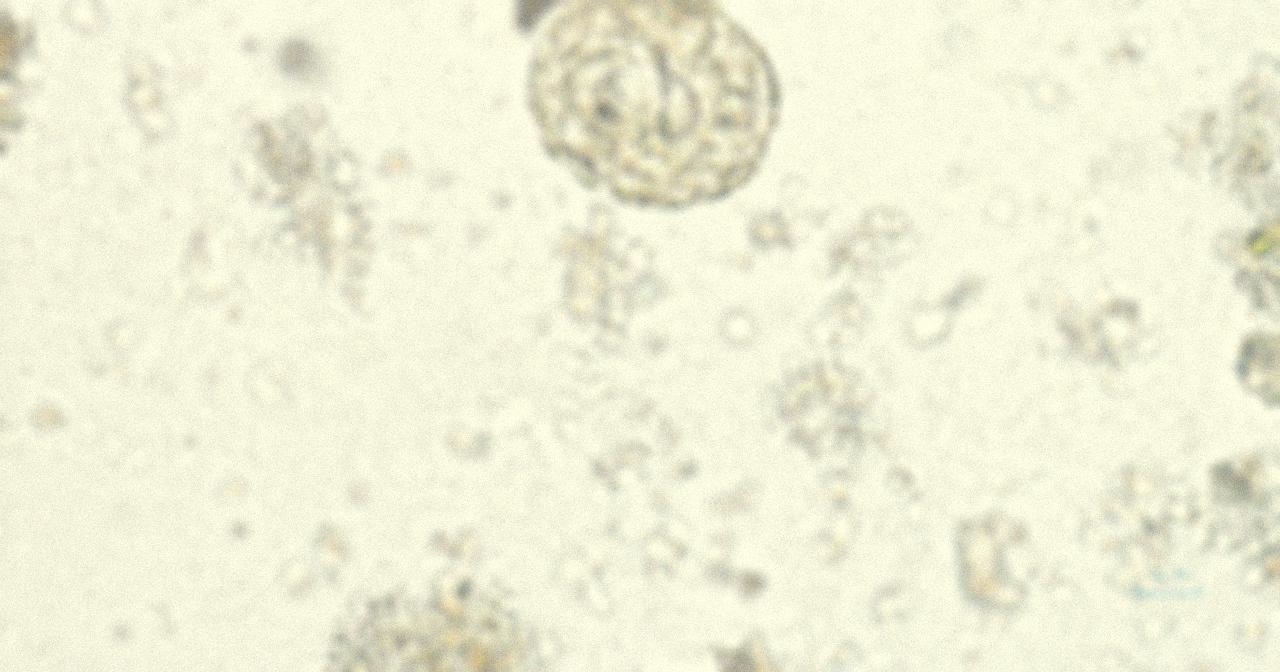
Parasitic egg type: Ascaris lumbricoides